Question: I have the following records:

My goal is to check the SUM of the children for each parent and make sure it is 1 (or 100%).
In the example above, you have a first parent:
12043
It has 2 children:
12484 & 12485
Child (now parent) 12484 has child 12486. The child here (12486) has a percentage of 0.6 (which is NOT 100%). This is NOT OK.
Child (now parent) 12485 has child 12487. The child here (12487) has a percentage of 1 (or 100%). This is OK.
I need to sum the percentages of each nested children and get that value because it doesn't sum up to 100%, then I have to display a message. I'm having a hard time coming up with a query for this. Can someone give me a hand?
This is what I tried and I'm getting the "The statement terminated. The maximum recursion 100 has been exhausted before statement completion." error message.
'''
with cte
as (select cp.parent_payee_id,
cp.payee_id,
cp.payee_pct,
0 as level
from dbo.tp_contract_payee cp
where cp.participant_id = 12067
and cp.payee_id = cp.parent_payee_id
union all
select cp.parent_payee_id,
cp.payee_id,
cp.payee_pct,
c.level + 1 as level
from dbo.tp_contract_payee cp
inner join cte c
on cp.parent_payee_id = c.payee_id
where cp.participant_id = 12067
)
select *
from cte
'''
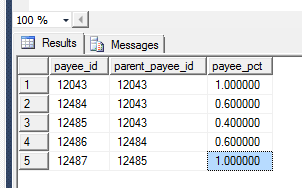
Answer: I believe something like the following should work:
'''
WITH RECURSIVE recCTE AS
(
SELECT
parent_payee_id as parent,
payee_id as child,
payee_pct
1 as depth,
parent_payee_id + '>' + payee_id as path
FROM
table
WHERE
--top most node
parent_payee_id = 12043
AND payee_id <> parent_payee_id --prevent endless recursion
UNION ALL
SELECT
table.parent_payee_id as parent,
table.payee_id as child,
table.payee_pct,
recCTE.depth + 1 as Depth,
recCTE.path + '>' + table.payee_id as path
FROM
recCTE
INNER JOIN table ON
recCTE.child = table.parent_payee_id AND
recCTE.child <> table.payee_id --again prevent records where parent is child
Where depth < 15 --prevent endless cycles
)
SELECT DISTINCT parent
FROM recCTE
GROUP BY parent
HAVING sum(payee_pct) <> 1;
'''
This differs from yours mostly in the 'WHERE' statements on both the Recursive Seed (query before UNION) and the recursive term (query after UNION). I believe yours is too restrictive, especially in the recursive term since you want to allow records that are children of 12067 through, but then you only allow 12067 as the parent id to pull in.
Here, though, we pull every descendant of 12043 (from your example table) and it's payee_pct. Then we analyze each parent in the final SELECT and the sum of all it's payee_pcts, which are essentially that parent's first childrens sum(payee_pct). If any of them are not a total of 1, then we display the parent in the output.
At any rate, between your query and mine, I would imagine this is pretty close to the requirements, so it should be tweaks to get you exactly where you need to be if this doesn't do the trick.